七年级 · 变换几何
如图, 圆的直径为 1 个单位长度, 该圆上的点 $A$ 与数轴上表示 -1 的点重合. 将圆沿数轴滚动1周, 点 $A$ 到达点 $B$ 的位置, 则点 $B$ 表示的数是 $(\quad)$

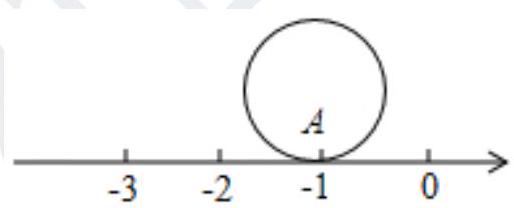
A. $\pi-1$
B. $-\pi-1$
C. $-\pi+1$
D. $\pi-1$ 或 $-\pi-1$
答案: D
解析: 析】

【分析】

本题考查实数与数轴的特点, 熟练掌握实数与数轴上的点是一一对应关系是解答本题的关键.先求出圆的周长, 再根据数轴的定义进行解答即可.

【解答】

解: $\because$ 圆的直径为 1 个单位长度,

$\therefore$ 该圆的周长为 $\pi$,

$\therefore$ 当圆沿数轴向左滚动 1 周时, 点 $B$ 表示的数是 $-\pi-1$;

将圆沿数轴向右滚动 1 周时, 点 $B$ 表示的数是 $\pi-1$.

故选: $D$.